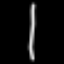
Label: line